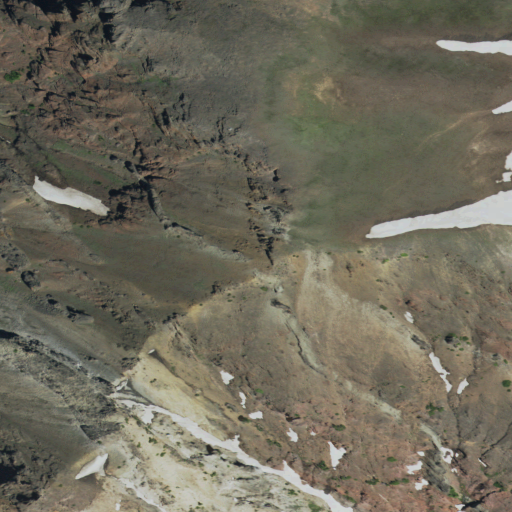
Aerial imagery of mountain in Wyoming named Eagle Nest containing shrub, evergreen forest, barren land, and grassland